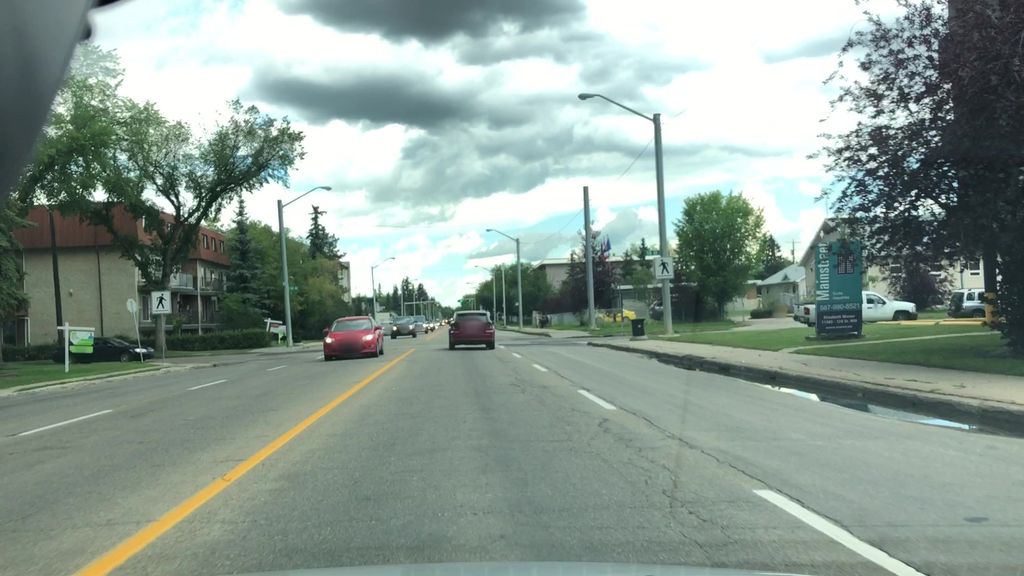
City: edmonton